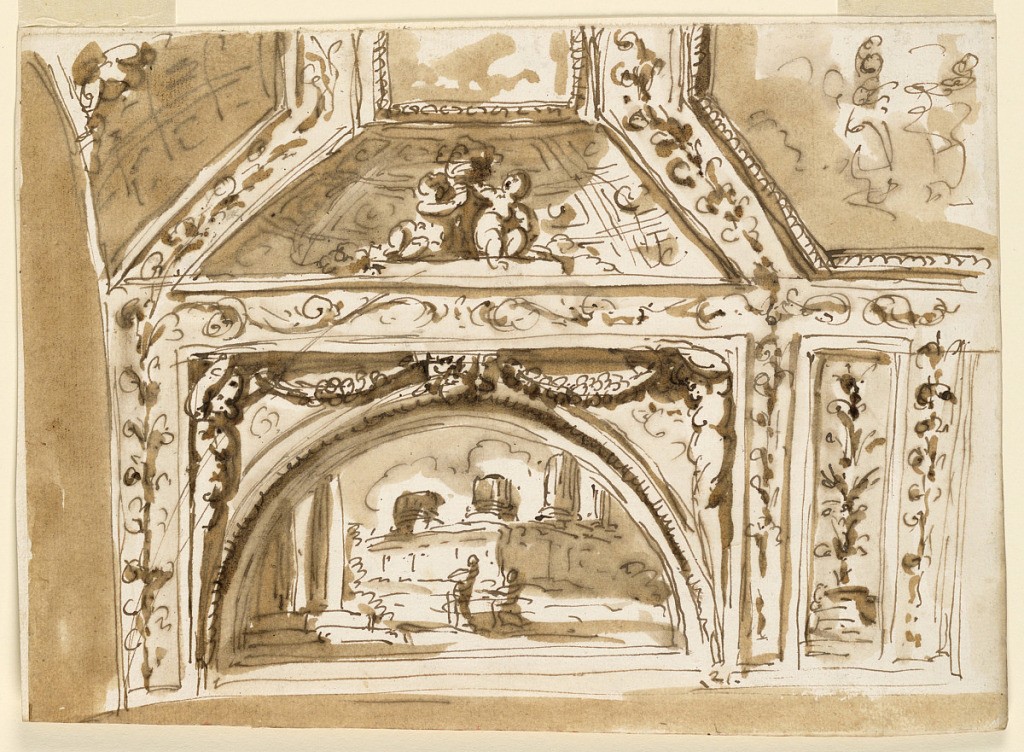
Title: Design for Ceiling Decoration, a Barrel Vault
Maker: Giuseppe Barberi, Italian, 1746–1809
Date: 1790–1800
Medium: Pen and brown ink, brush and brown wash on off-white laid paper, lined
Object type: Drawing
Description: The design of the oblong with the ruined painting is similar to that of -1538. It is framed by ramifications of a band, framing also the oblong panels with plants forming the central motifs in the lower section. An octagonal painting is suggested for its center; square paintings flanked by groups of children in conchiae, and parts of coffered vaults for the lateral parts.